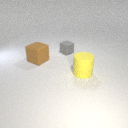
large yellow rubber cylinder in front of small gray rubber cube